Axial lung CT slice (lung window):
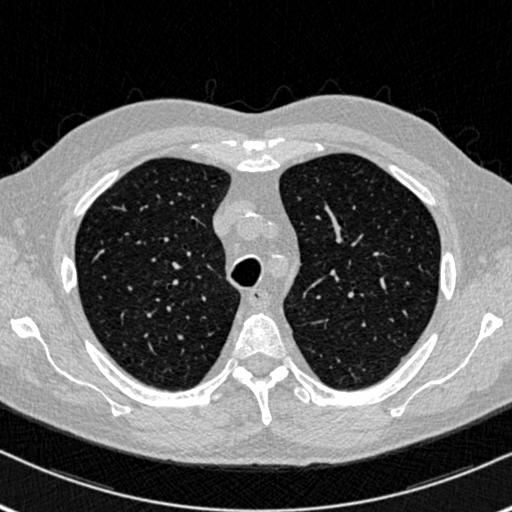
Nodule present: no